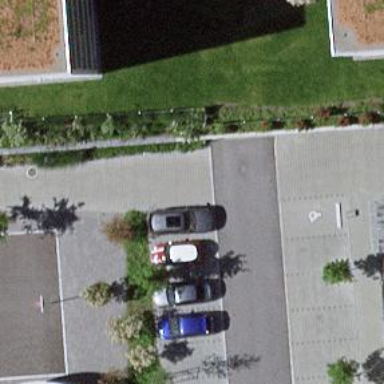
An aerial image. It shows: Parking entrance.